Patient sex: F
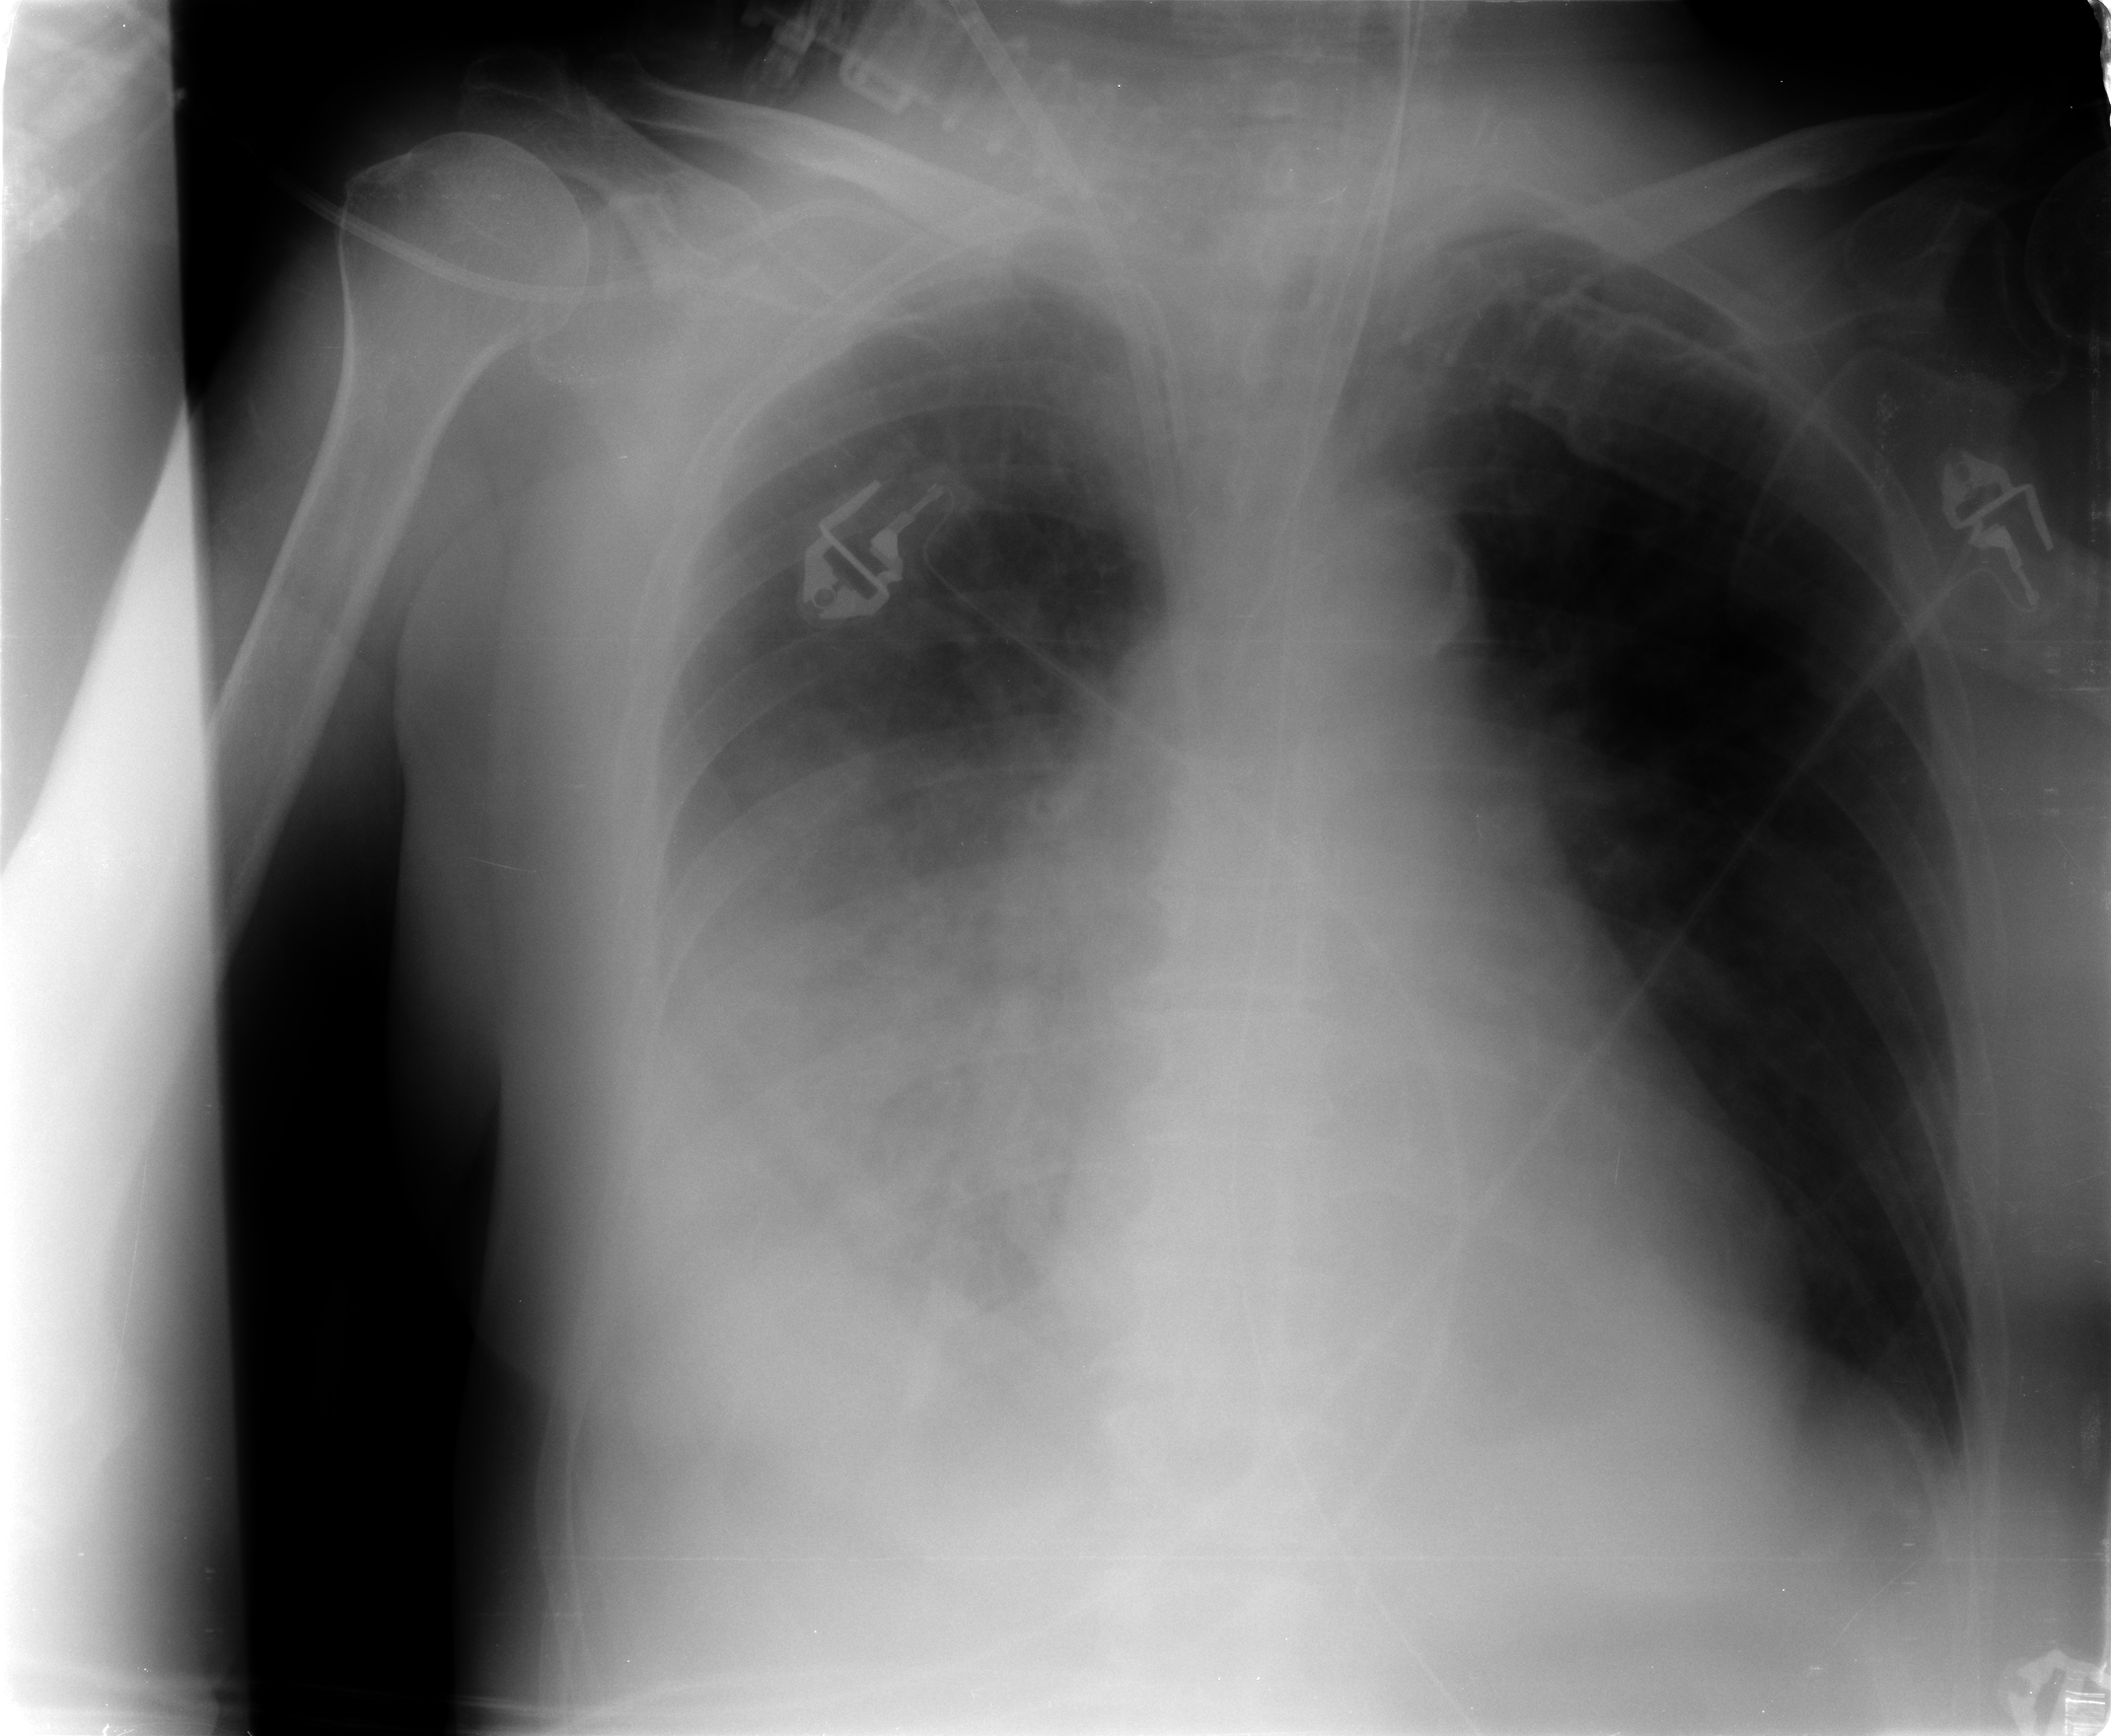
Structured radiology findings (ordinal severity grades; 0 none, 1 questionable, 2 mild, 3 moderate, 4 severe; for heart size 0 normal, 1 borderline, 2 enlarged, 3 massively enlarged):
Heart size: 2
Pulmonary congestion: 1
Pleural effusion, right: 2
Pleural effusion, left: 0
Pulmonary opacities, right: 3
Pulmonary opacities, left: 0
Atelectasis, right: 3
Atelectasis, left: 0